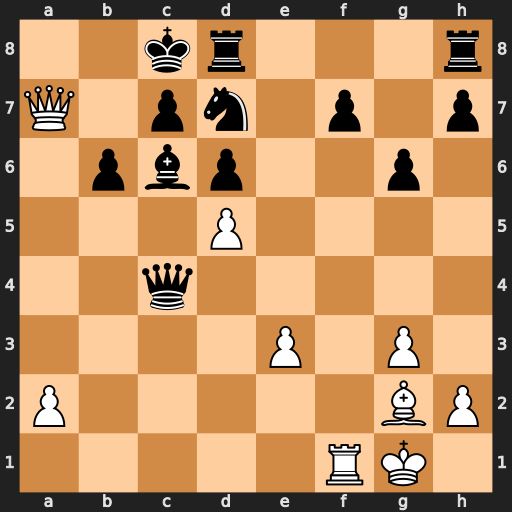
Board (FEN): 2kr3r/Q1pn1p1p/1pbp2p1/3P4/2q5/4P1P1/P5BP/5RK1
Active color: w
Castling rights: -
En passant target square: -
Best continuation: dxc6 Rde8 Qa8+ Nb8 Qb7+ Kd8 Qxb8+ Ke7 Qxc7+ Kf8 Qxd6+